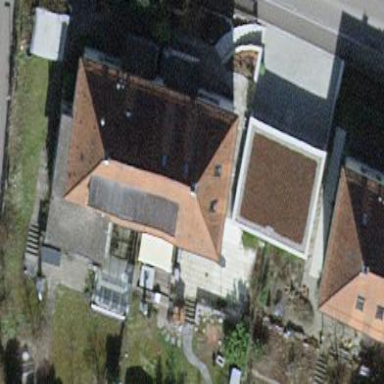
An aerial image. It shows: Building with tiled roof.